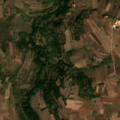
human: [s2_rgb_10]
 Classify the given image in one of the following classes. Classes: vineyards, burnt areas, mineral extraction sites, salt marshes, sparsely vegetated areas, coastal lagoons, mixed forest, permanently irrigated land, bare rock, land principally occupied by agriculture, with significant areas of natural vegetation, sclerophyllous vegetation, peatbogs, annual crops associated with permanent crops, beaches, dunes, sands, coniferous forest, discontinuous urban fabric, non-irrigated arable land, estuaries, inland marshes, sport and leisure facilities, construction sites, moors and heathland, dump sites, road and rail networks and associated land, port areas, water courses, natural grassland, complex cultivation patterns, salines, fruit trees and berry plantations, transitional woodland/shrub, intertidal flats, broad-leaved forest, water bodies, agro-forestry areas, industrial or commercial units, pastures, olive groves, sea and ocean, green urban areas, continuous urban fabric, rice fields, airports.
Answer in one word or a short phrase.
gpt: non-irrigated arable land, land principally occupied by agriculture, with significant areas of natural vegetation